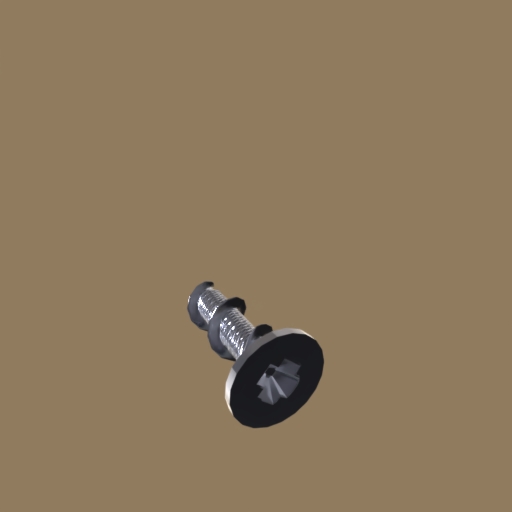
Label: screw